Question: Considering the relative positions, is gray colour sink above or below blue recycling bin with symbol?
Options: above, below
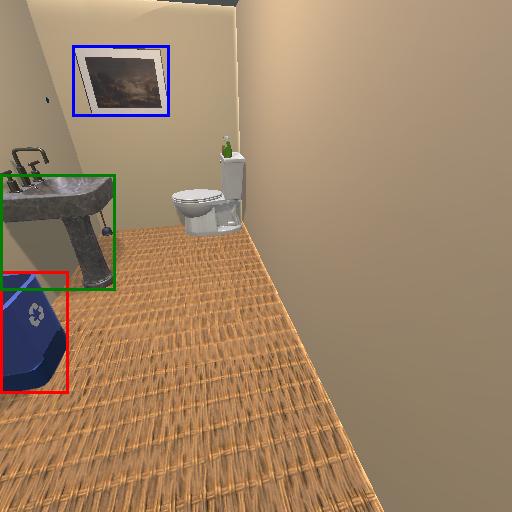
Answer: above